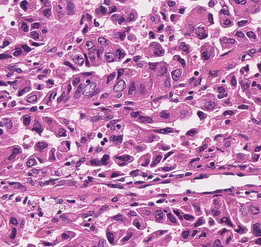
Tumor epithelial tissue: yes
Tumor-associated stroma tissue: yes
Normal tissue: no